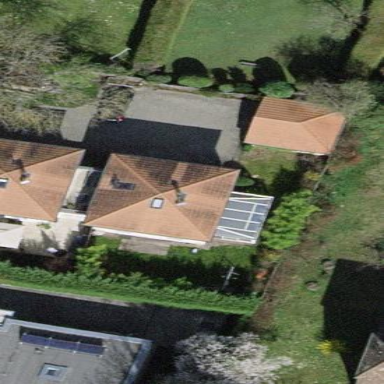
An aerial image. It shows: Garden enclosed by fence.